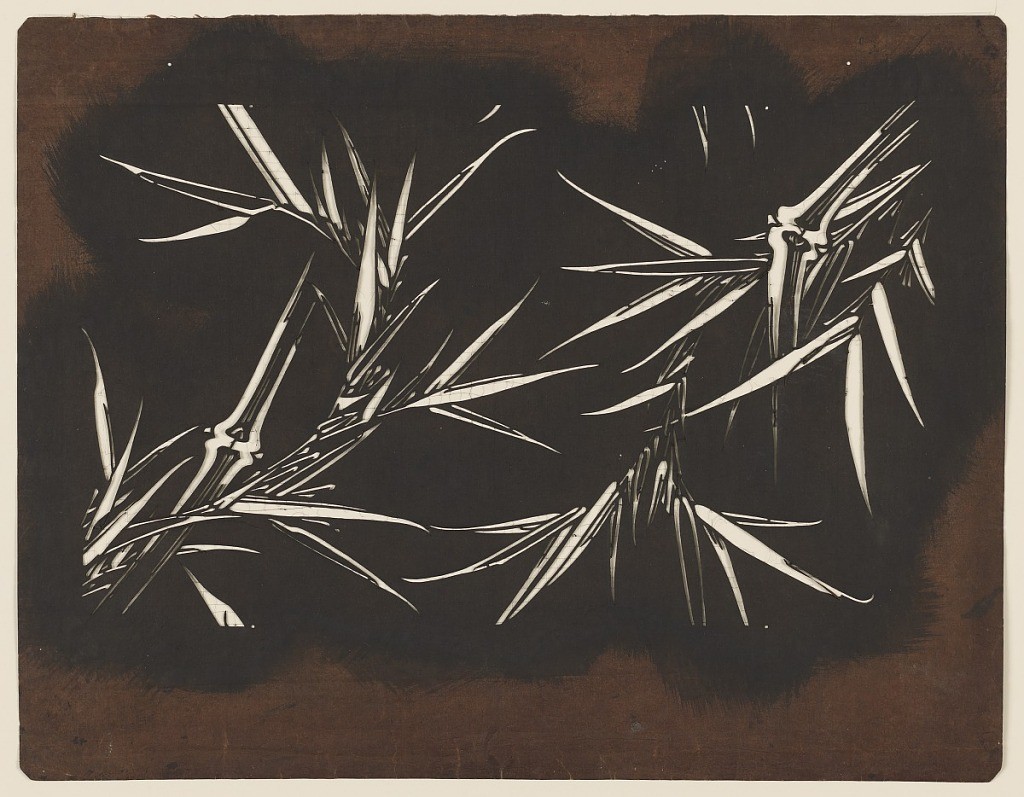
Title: Bamboo
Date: mid 18th - early 19th century
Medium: Mulberry paper (kozo washi) treated with fermented persimmon tannin (kakishibu), and silk threads (itoire)
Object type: Stencil
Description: In Japan, bamboo (take) is a symbol of prosperity. It is also a symbol of purity and innocence. This stencil has remnants of dye and shows that it was previously used or tested. Some of the silk threads have been damaged and worn away.